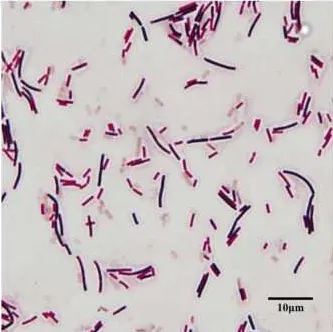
Natto with a rough surface and radial edges are evident on sheep blood agar medium, (B) Gram staining of colonies reveals large gram-positive bacilli. Some of the bacteria appear to show partial negative staining (gram variable). Spores are also evident. (Gram staining, x1000).
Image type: pathology (gram)